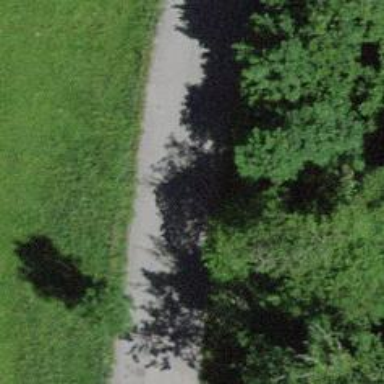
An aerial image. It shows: Residential road with asphalt surface.